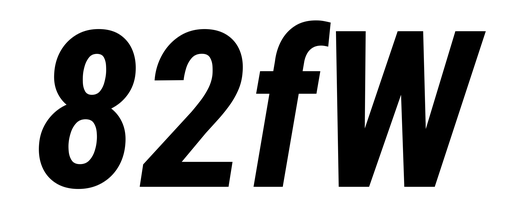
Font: Roboto-Italic_Condensed_Bold_Italic